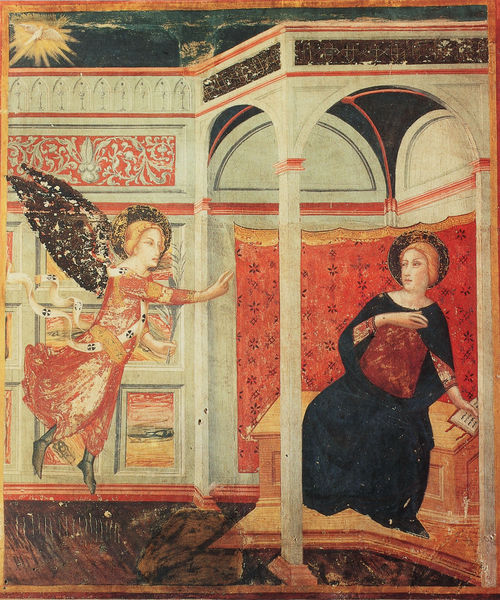
Titel: Anunciació/ Verkündigung
Künstler: Meister der Madonna Cini
Institution: Barcelona, Museu Nacional d’Art de Catalunya
Schlagwörter: blau, flügel, gemälde, himmel, vogel, frauen, sitzen, frau, kleid, licht, raum, säule, säulen, weiss, zimmer, haus, rot, tuch, malerei, ornament, teppich, wand, arme, taube, sonne, gewand, renaissance, fliegen, engel, italien, bank, wandteppich, bett, halle, truhe, gewölbe, buch, palast, zweig, fliegend, heiligenschein, erscheinung, baldachin, fresko, lesend, maria, wandbehang, verkündigung, sälen, erstaunen, heiliger geist, gabriel, erschrocken, giotto, flügeln, friedenstaube, hl. geist, blaut